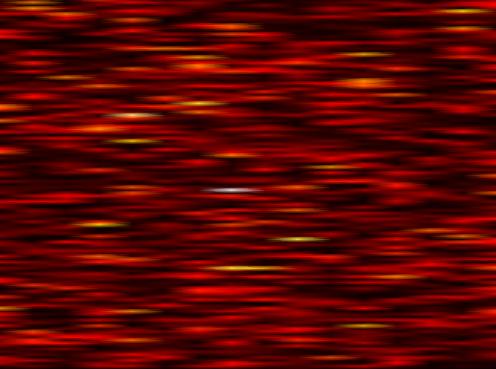
Label: FBMC